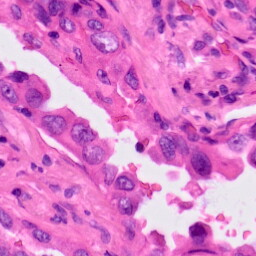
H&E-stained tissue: Lung